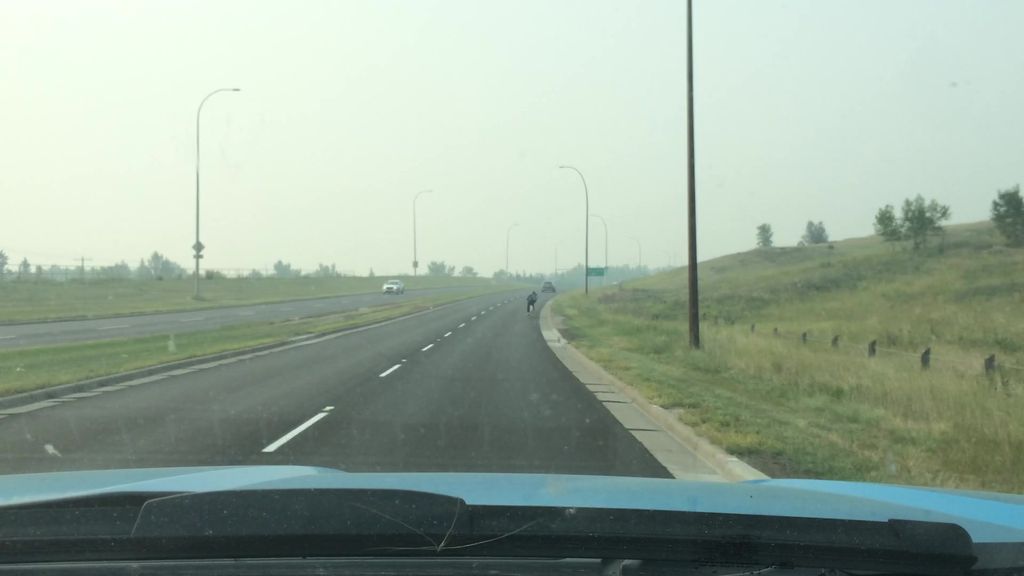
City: calgary